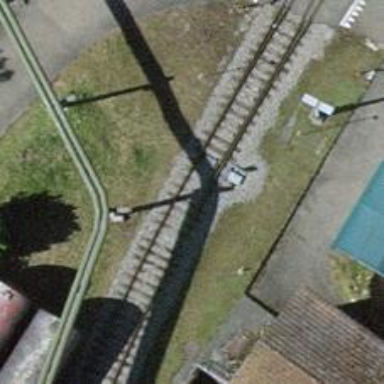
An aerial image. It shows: Single track railway in yard.